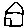
Label: house